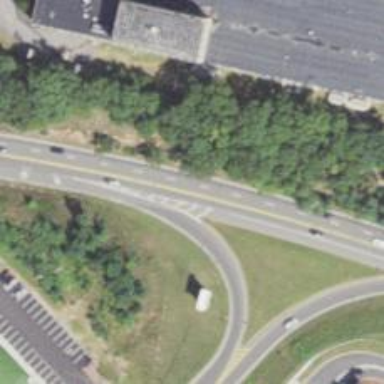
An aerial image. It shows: Asphalt trunk highway.